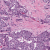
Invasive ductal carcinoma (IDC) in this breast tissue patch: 1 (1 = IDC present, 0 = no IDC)